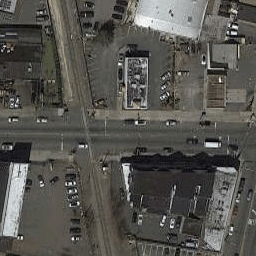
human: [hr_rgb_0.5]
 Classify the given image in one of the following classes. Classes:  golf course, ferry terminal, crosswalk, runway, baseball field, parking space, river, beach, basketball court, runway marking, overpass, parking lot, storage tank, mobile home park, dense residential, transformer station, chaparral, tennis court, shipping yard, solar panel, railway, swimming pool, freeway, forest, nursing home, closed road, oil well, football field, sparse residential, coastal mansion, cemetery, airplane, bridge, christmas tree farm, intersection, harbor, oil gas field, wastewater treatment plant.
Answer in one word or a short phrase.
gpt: intersection